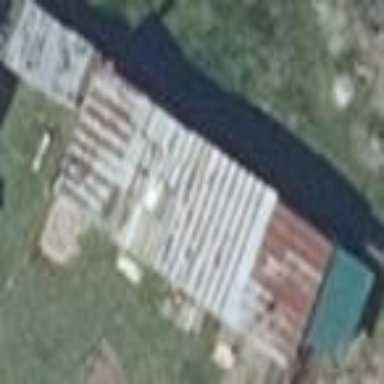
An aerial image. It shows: Shed building.